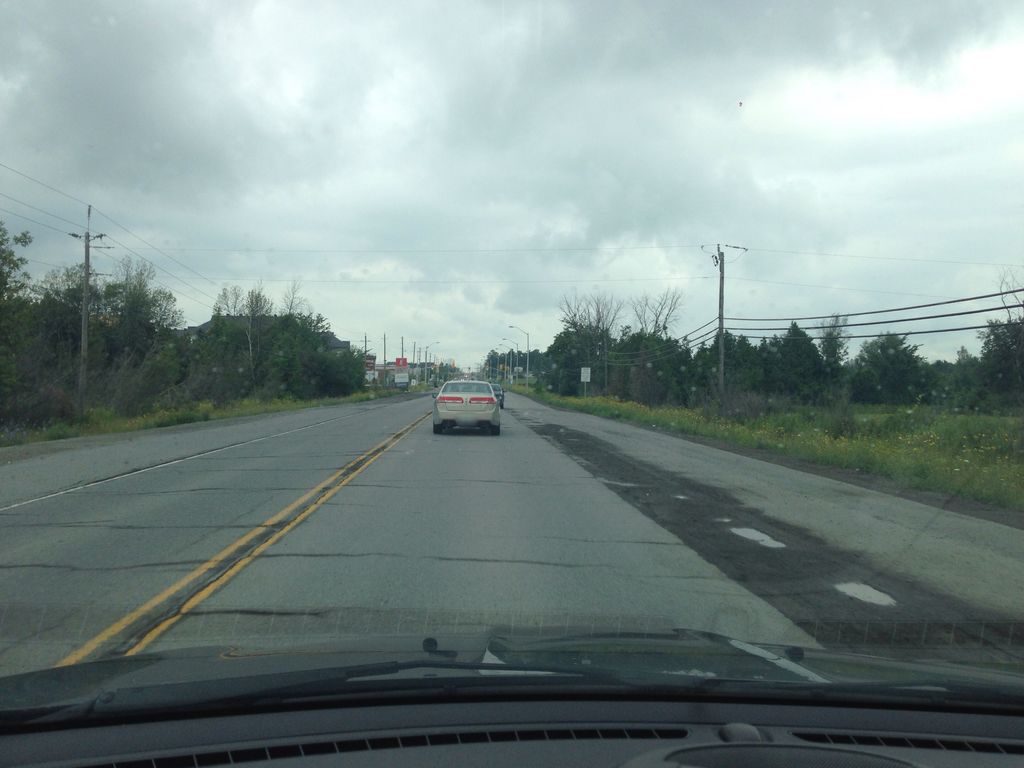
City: ottawa-gatineau